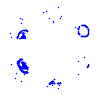
Particle: pion